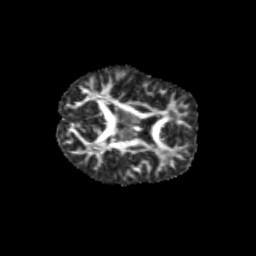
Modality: FA
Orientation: axial
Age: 11
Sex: female
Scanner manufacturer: siemens
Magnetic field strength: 3 T
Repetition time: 3.8 s
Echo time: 0.07 s